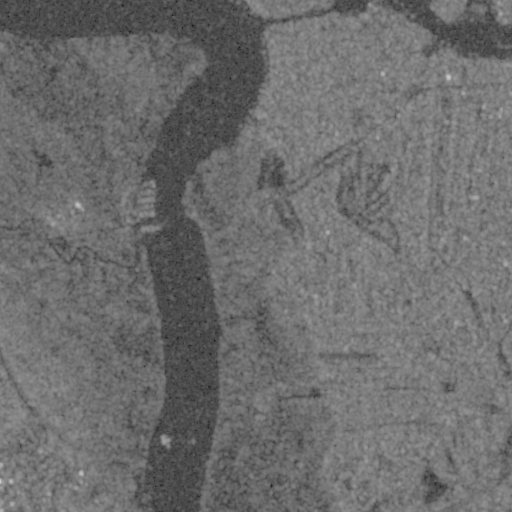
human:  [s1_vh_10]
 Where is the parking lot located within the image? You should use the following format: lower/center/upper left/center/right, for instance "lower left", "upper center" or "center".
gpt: The parking lot is located in the lower right of the image.
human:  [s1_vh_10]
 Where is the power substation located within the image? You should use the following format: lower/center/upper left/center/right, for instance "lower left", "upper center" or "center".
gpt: The power substation is located in the upper right of the image.
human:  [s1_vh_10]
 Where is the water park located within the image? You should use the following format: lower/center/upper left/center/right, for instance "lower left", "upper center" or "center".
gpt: The water park is located in the lower right of the image.
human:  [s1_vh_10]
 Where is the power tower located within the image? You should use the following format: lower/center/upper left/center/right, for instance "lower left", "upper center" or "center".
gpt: There is no power tower in the image.

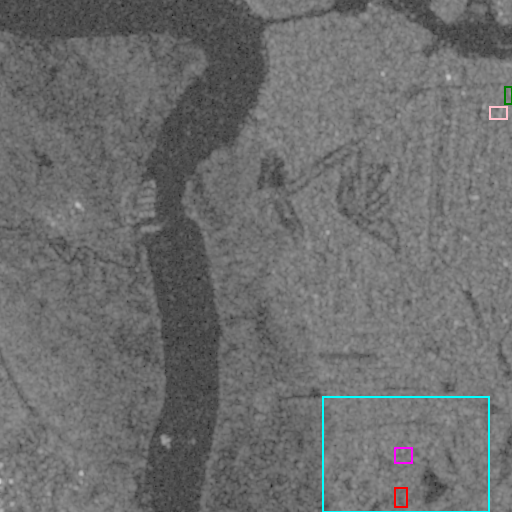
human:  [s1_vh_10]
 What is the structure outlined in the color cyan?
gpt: The structure outlined in cyan is a park.
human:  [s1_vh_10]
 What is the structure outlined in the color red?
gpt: The structure outlined in red is a parking lot.
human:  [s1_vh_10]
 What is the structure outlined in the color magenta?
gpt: The structure outlined in magenta is a water park.
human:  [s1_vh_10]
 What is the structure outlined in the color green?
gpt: The structure outlined in green is a building.
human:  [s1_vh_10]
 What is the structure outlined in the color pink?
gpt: The structure outlined in pink is a building.
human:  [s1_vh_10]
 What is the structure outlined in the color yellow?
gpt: There is no yellow outline.